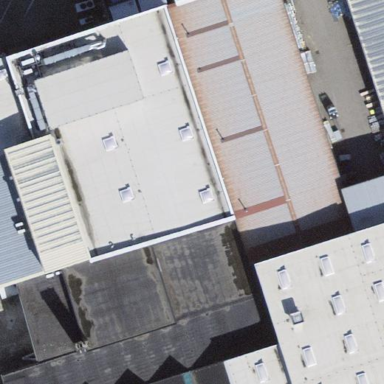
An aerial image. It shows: Industrial building.